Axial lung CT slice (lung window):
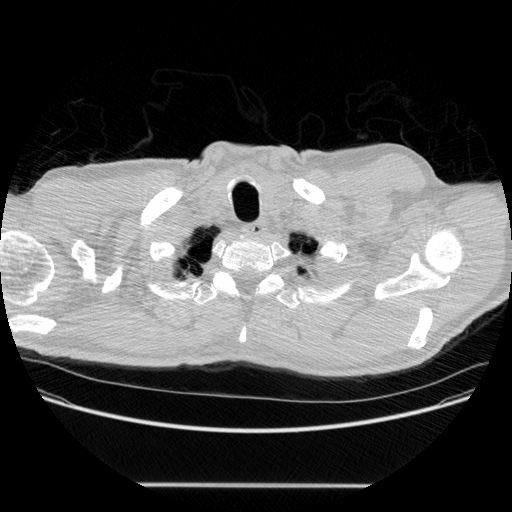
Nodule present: no